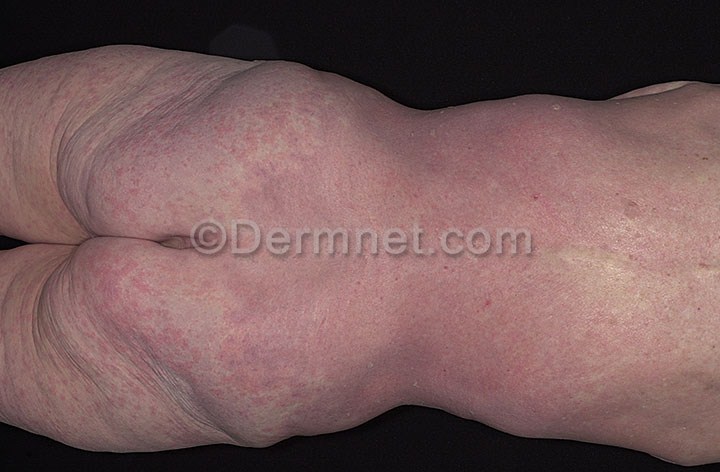
Disease: Exanthems and Drug Eruptions